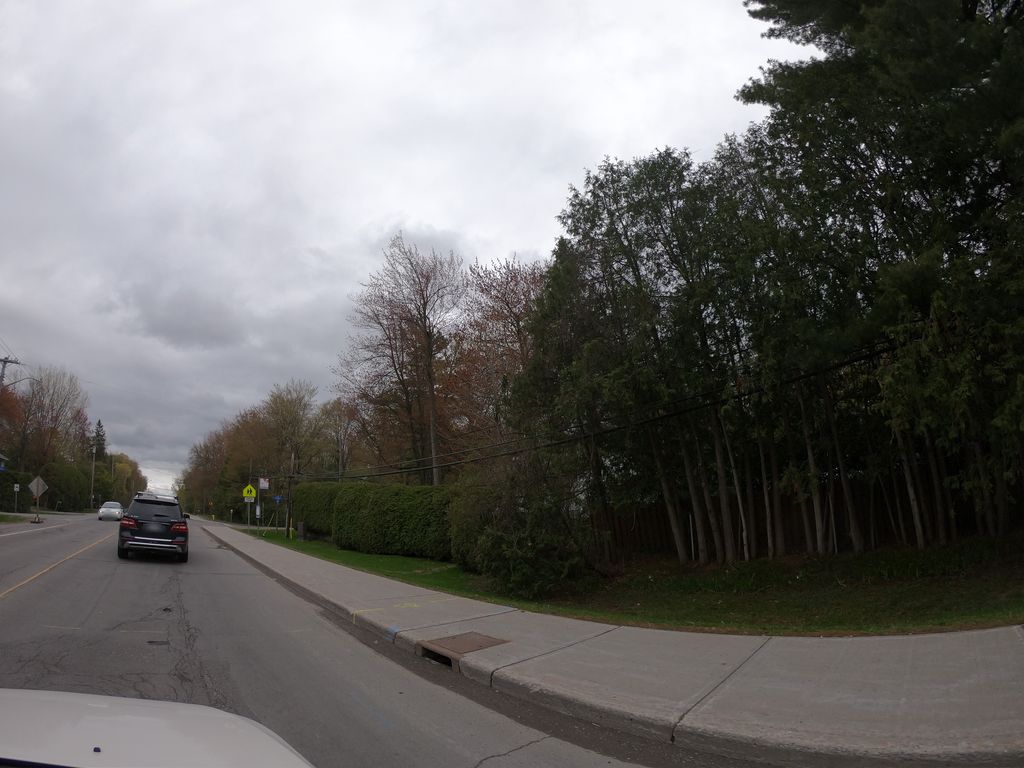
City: ottawa-gatineau